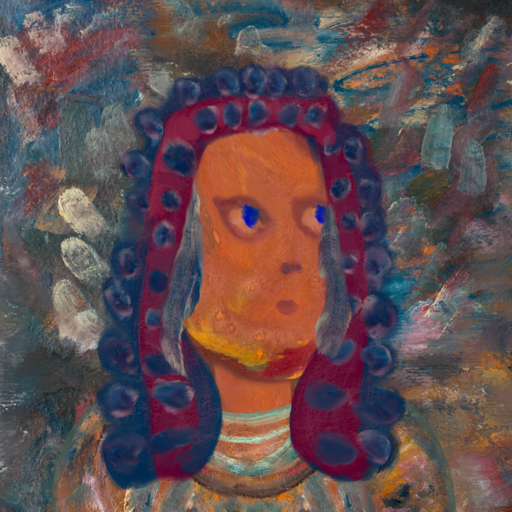
Background: Boggyland, Head And Neck Side: Mother_And_Son_Son, Face Side: Mother_And_Son_Mother, Bust: Boggyland, Hair Side: Hill_Girl, Head Accessory: Blank, Second Necklace: Blank, Necklace: Blank, Baby: Blank